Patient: sex M, age 69
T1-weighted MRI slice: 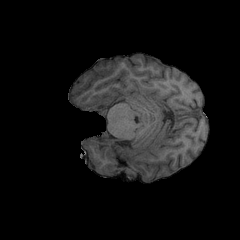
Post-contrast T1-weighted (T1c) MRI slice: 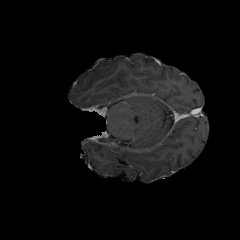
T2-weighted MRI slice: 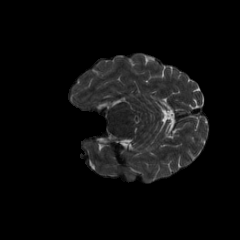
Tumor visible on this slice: no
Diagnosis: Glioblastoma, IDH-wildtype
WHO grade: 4